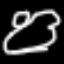
Label: frog